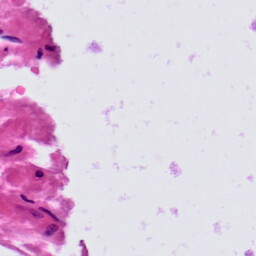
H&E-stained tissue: Prostate